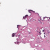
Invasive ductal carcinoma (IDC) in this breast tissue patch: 0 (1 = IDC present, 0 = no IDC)